Interaction volume radius: 10 \u00c5
Interaction volume height: 10 \u00c5
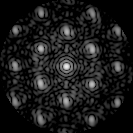
Disorder parameter: 0.28